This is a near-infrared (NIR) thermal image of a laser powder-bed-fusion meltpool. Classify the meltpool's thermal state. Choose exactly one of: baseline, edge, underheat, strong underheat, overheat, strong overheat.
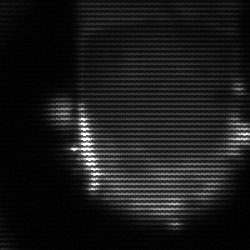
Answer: baseline